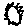
Label: sun